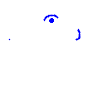
Particle: pion